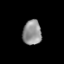
Tissue: lung
Cell type: Epithelial cells
Senescence score: 0.2303
Nuclear area (px): 451
Mean DAPI intensity: 145.113